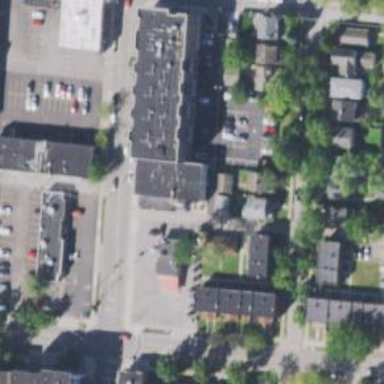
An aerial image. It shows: Alleyway designated as service road.